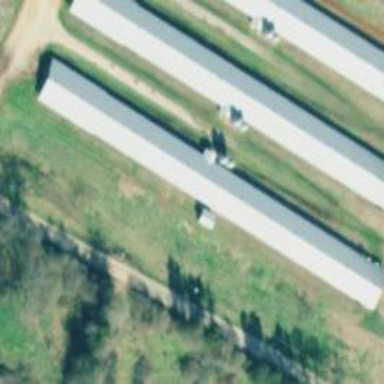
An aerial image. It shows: Farm auxiliary building.